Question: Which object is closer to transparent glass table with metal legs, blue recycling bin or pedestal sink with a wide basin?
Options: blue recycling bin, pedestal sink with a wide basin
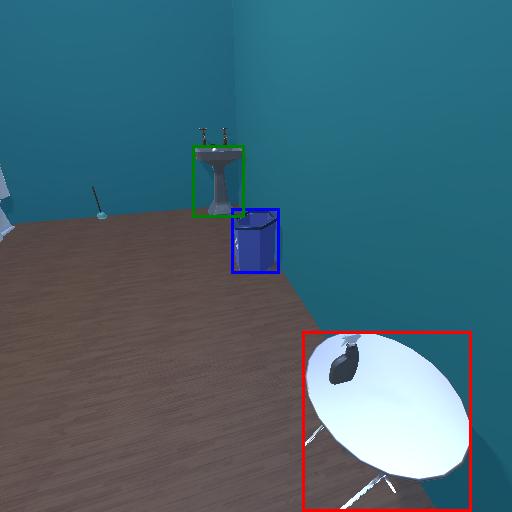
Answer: blue recycling bin